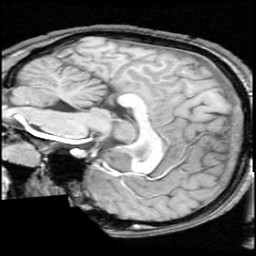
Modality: T1w
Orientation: sagittal
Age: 15
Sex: male
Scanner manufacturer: ge
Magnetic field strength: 1.5 T
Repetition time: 0.03333 s
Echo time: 0.008 s